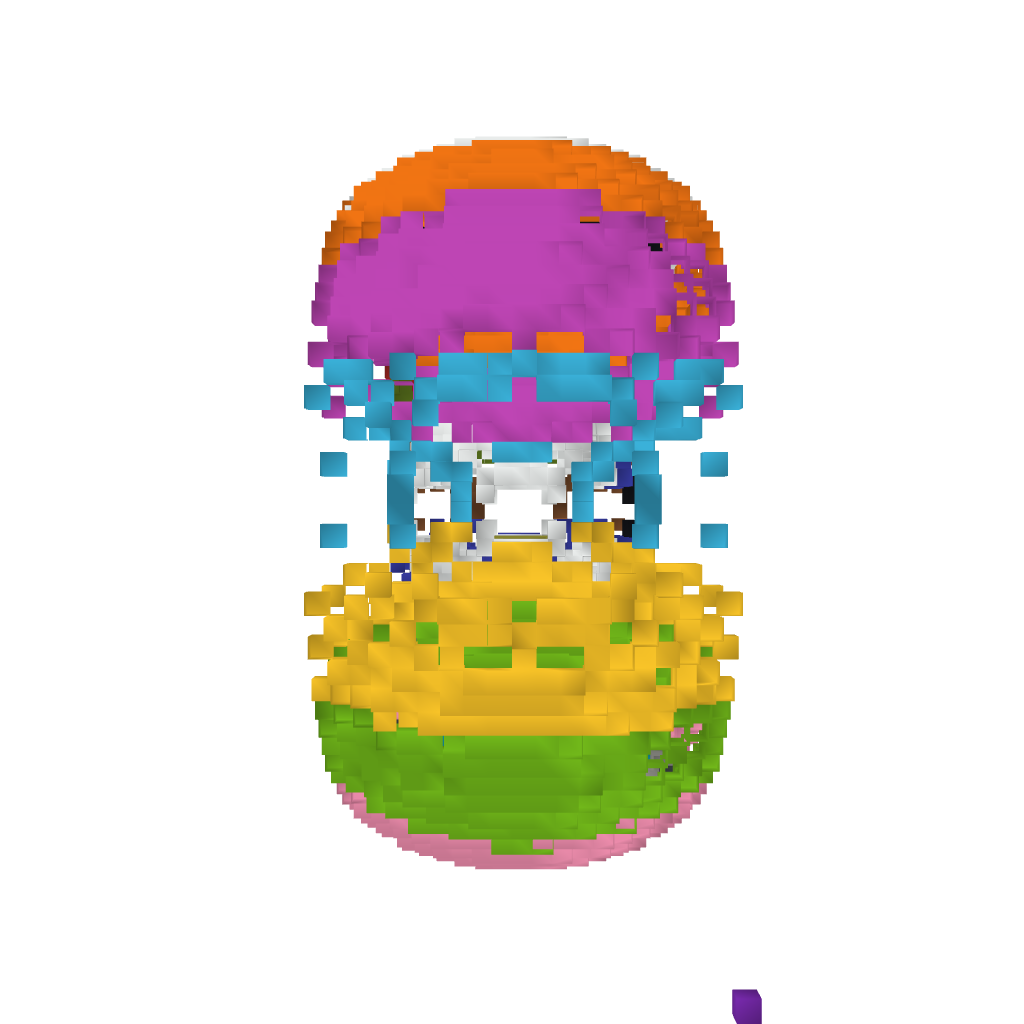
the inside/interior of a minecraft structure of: Colored Eye